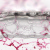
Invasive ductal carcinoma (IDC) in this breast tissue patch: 0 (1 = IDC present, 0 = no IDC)